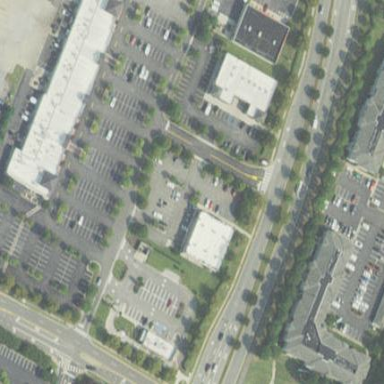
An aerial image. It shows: Parking area.